Aerial crown-view tile of a tropical tree (Barro Colorado Island, Panama), acquired 20250915:
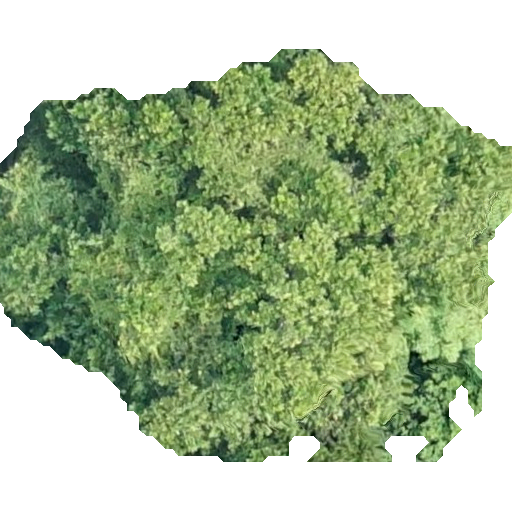
Species: Anacardium excelsum
GBIF accepted scientific name: Anacardium excelsum
Crown area: 237.779 m²